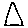
Label: triangle